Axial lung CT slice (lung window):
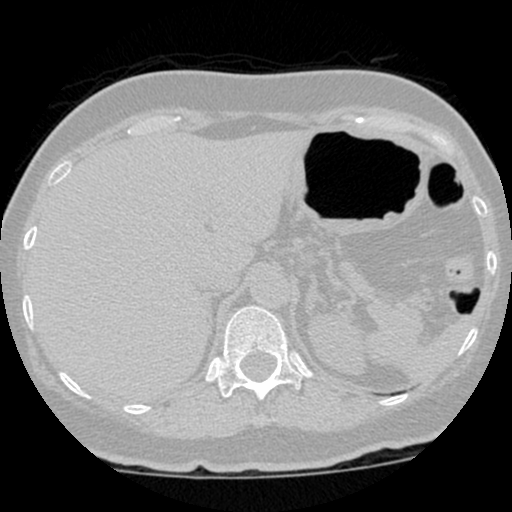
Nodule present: no